Field crop: maize
Growth stage: 2
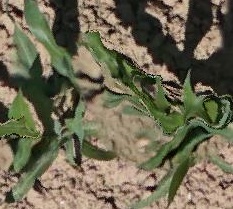
Species: maize